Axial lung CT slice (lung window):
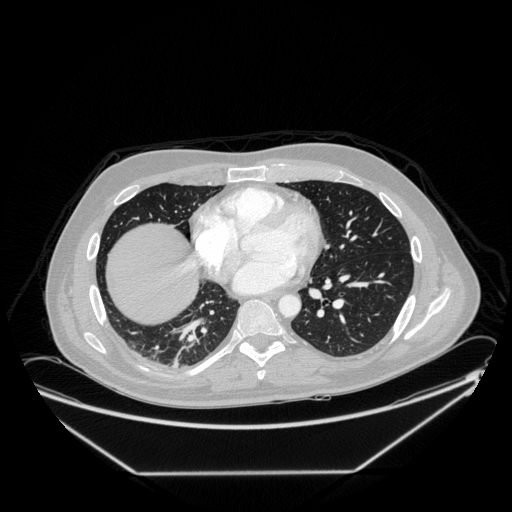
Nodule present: no